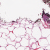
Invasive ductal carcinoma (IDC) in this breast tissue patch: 0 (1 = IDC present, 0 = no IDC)